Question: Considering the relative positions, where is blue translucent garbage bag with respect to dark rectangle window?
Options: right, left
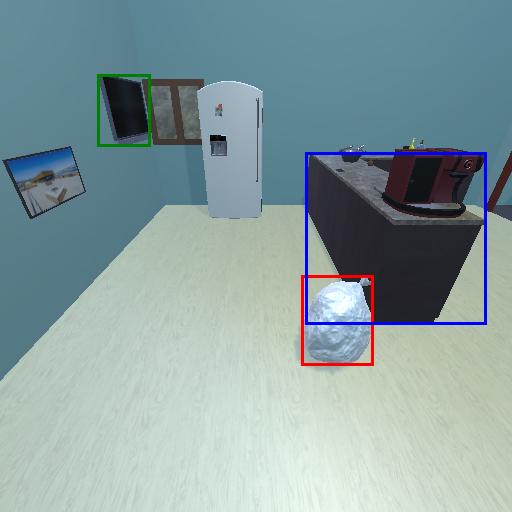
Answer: right